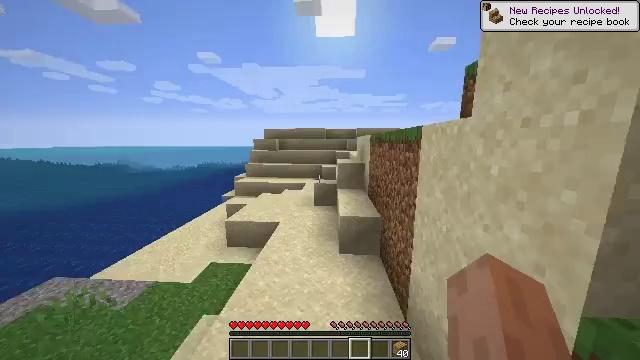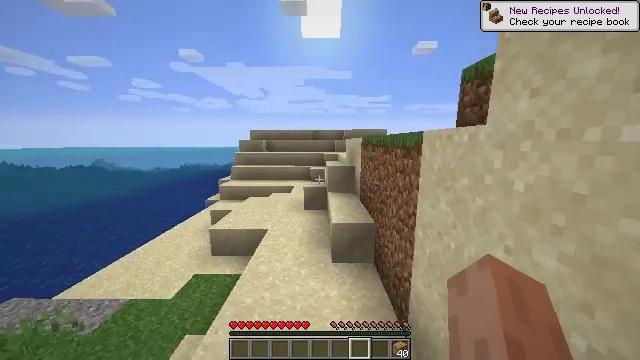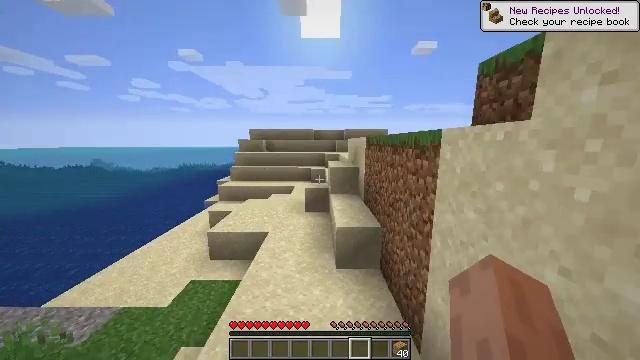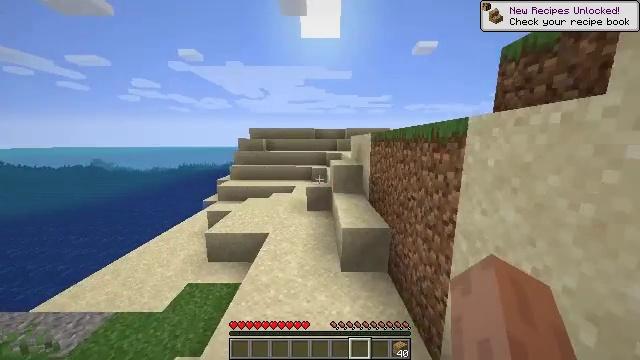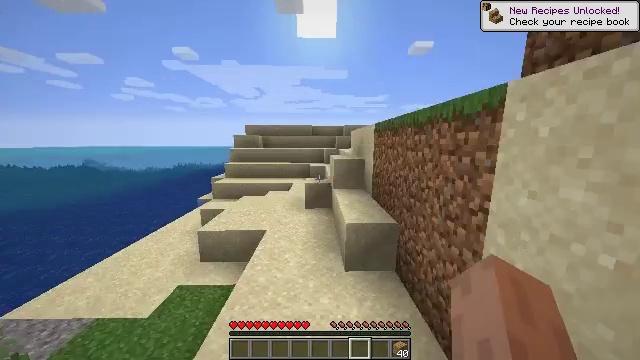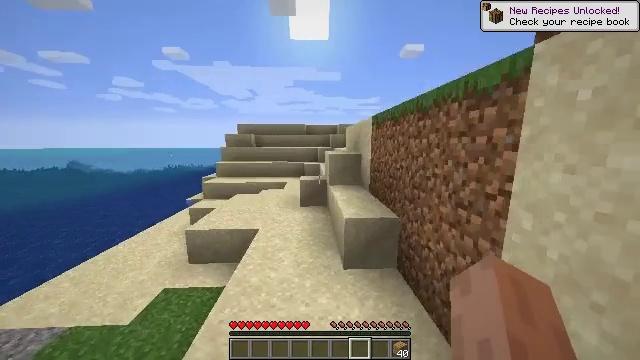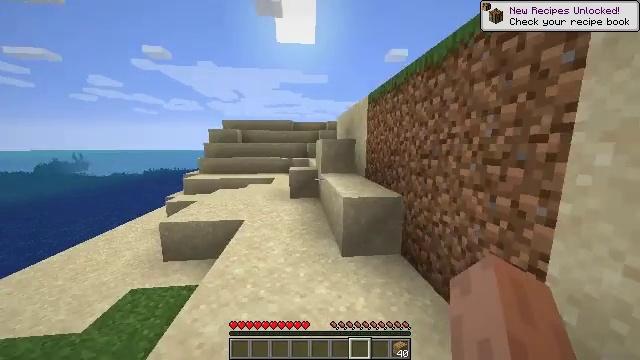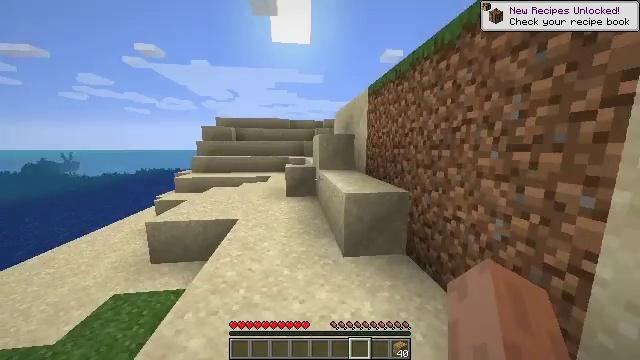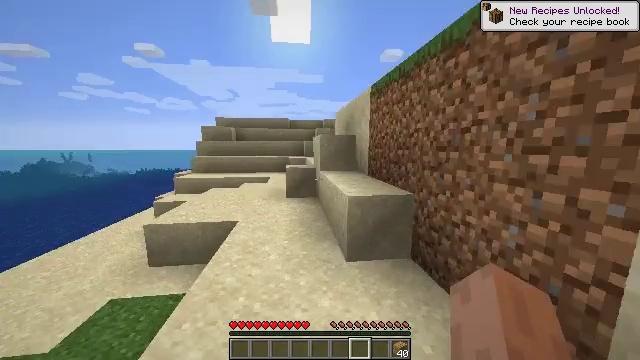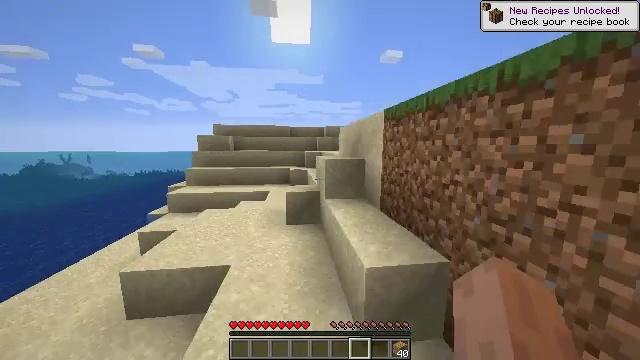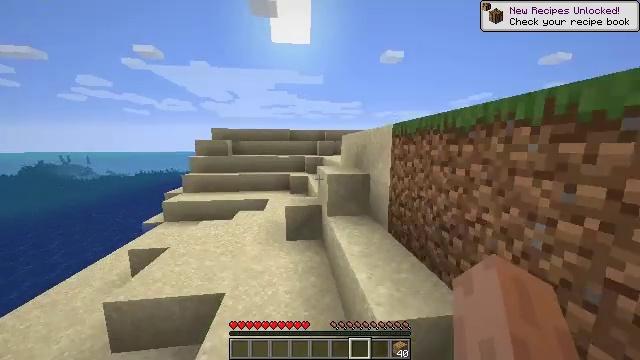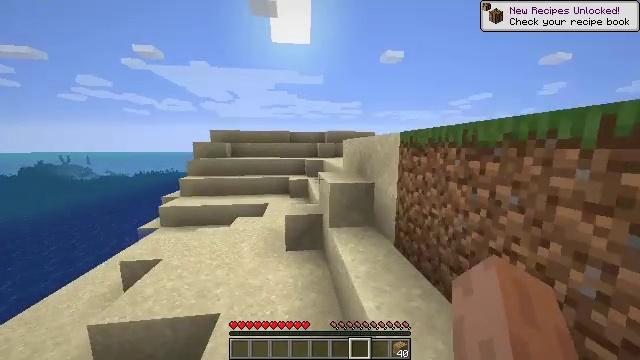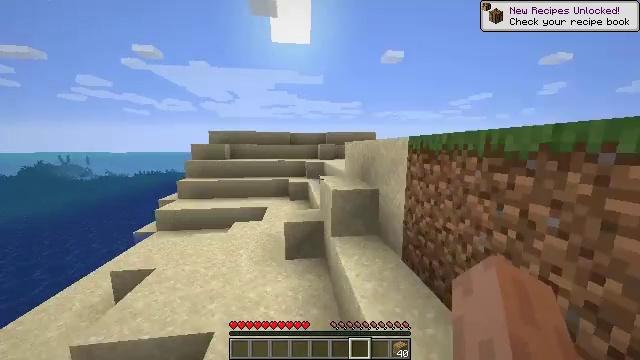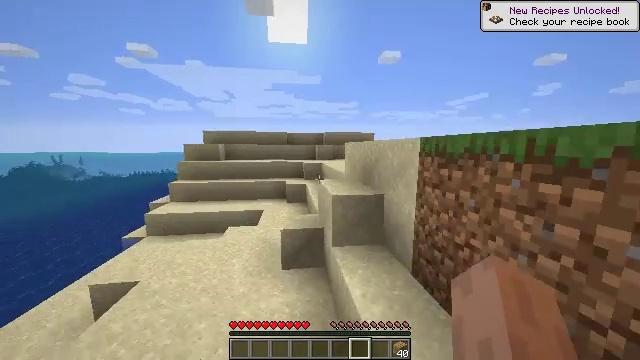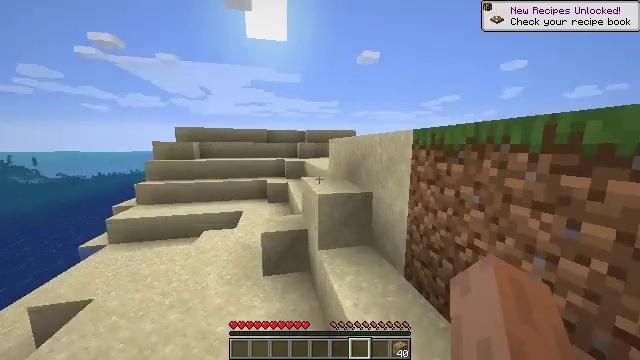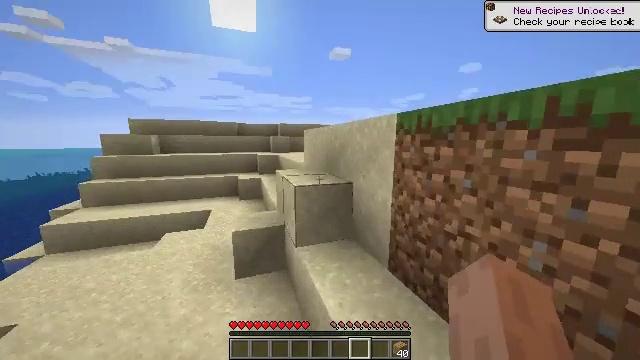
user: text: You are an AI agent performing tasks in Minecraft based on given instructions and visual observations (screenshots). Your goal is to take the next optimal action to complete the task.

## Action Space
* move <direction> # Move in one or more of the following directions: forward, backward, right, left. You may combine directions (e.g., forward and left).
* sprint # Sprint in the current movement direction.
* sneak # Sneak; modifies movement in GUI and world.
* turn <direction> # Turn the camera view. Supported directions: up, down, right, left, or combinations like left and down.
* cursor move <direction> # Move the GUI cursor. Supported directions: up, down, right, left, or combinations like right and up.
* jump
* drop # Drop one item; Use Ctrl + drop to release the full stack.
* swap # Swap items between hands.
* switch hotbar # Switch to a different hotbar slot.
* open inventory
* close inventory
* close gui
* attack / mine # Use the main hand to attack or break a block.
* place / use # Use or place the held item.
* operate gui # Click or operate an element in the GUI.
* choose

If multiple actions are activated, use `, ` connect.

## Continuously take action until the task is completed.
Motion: motion action
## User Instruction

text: Remove a suspicious stew from the inventory.
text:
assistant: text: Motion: move forward, sprint, turn right, jump
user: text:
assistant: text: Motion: move forward, sprint, jump
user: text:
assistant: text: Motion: move forward, sprint, jump
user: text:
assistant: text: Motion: move forward, sprint, jump
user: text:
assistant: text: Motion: move forward, sprint, turn right, jump
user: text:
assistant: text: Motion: move forward, sprint, turn right, jump
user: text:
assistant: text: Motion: move forward, sprint, turn right, jump
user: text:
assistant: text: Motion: move forward, sprint, jump
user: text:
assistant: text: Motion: move forward, sprint, jump
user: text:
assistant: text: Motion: move forward, sprint, jump
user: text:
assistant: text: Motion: move forward, sprint, jump
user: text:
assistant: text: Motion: move forward, sprint, jump
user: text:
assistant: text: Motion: move forward, sprint, jump
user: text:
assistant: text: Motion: move forward, sprint, turn right, jump
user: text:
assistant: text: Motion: move forward, sprint, turn right and down, jump
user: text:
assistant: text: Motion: move forward, sprint, turn right and down, jump
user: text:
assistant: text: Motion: move forward, sprint, turn right, jump
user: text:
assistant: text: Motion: move forward, sprint, turn right, jump
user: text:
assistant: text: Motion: move forward, sprint, turn right, jump
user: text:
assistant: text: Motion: move forward, sprint, turn right, jump
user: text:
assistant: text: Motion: move forward, sprint, turn right and down, jump
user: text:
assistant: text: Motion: move forward, sprint, turn right, jump
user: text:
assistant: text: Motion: move forward, sprint, turn right, jump
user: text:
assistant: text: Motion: move forward, sprint, jump
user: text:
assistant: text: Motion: move forward, sprint, jump
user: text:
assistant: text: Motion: move forward, sprint, jump
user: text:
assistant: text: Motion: move forward, sprint, jump
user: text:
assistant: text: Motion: move forward, sprint, jump
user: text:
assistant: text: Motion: move forward, sprint, jump
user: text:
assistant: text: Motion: move forward, sprint, jump